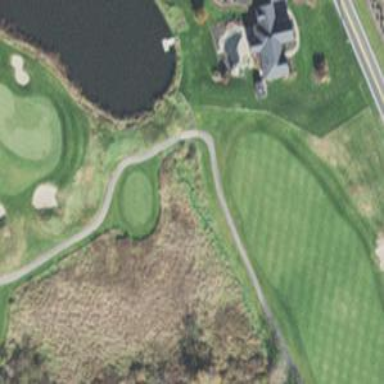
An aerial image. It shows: Path designated for golf carts.